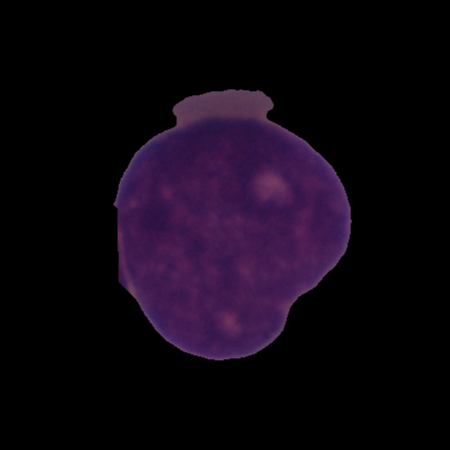
Label: cancer